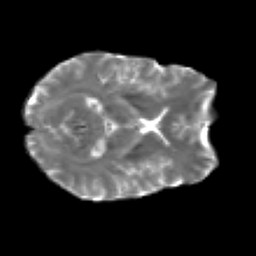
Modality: T2w
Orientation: axial
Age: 36
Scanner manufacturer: siemens
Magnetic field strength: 3 T
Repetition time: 2.2 s
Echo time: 0.084 s